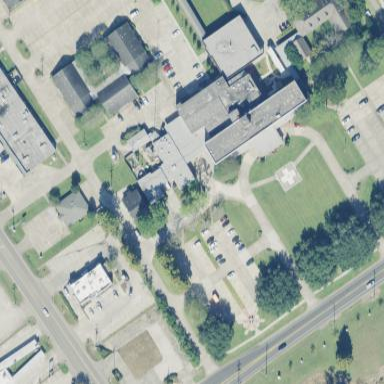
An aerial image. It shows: Hospital building.